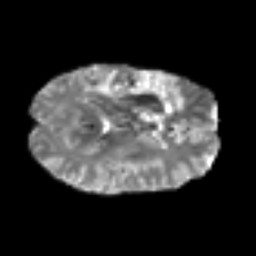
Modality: T2w
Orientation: axial
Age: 47
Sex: female
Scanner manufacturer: siemens
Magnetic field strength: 3 T
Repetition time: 6.1 s
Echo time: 0.101 s